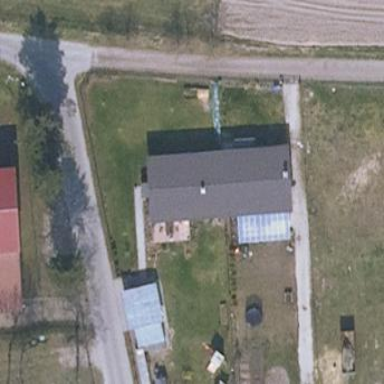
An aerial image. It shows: Building with gabled roof.